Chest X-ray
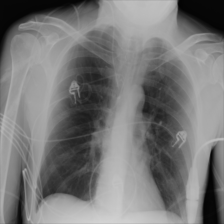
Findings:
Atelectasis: negative
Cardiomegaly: negative
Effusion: negative
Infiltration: negative
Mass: negative
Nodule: negative
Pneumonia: negative
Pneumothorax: negative
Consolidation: negative
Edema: negative
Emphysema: negative
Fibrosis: negative
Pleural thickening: negative
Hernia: negative